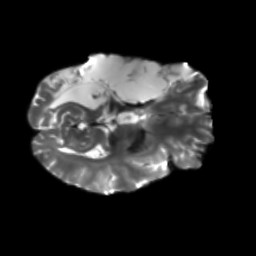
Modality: T2w
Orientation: axial
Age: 40
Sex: male
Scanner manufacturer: siemens
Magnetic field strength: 3 T
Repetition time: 5.25 s
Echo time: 0.08 s